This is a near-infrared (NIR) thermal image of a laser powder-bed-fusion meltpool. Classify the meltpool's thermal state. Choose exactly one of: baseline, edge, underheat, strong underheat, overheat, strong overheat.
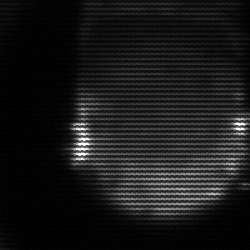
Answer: edge